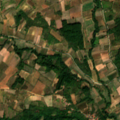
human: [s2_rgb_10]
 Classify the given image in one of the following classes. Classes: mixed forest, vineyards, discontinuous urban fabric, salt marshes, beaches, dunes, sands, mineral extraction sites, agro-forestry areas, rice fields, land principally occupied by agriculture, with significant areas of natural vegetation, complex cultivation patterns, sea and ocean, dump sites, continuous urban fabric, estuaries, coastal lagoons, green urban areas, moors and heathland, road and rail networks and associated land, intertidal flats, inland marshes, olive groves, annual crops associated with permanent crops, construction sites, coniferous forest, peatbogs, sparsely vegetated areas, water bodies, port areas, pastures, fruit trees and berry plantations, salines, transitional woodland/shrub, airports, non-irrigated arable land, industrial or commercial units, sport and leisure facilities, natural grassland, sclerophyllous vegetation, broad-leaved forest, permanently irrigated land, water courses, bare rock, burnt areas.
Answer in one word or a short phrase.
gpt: complex cultivation patterns, land principally occupied by agriculture, with significant areas of natural vegetation, broad-leaved forest